Question: i need to create a skid or slips effect. I want create the skid or slips effect as in sunset overdrive :

<URL>
when the main character slips on the electrical cables and on the rails. how can I create the same result? in C#. See this video: <URL>
> using UnityEngine; using System.Collections; public class
OnTriggerEnterScroll : MonoBehaviour {'''
/*ISTRUZIONI : Inserire questo Script all'interno dell'Elemento che entra in contatto con il Trigger */
public Transform target; // Player
AutoMove AutoMoveScript; // richiamo variabili Script AutoMove
// Use this for initialization
void Start () {
AutoMoveScript = target.GetComponent<AutoMove>(); // Richiano componente AutoMove
}
// Update is called once per frame
void Update () {
Vector3 targetDir = target.position - transform.position;
Debug.Log(targetDir);
}
void OnTriggerEnter(Collider other) { // Quando il player entra nel Trigger
if(other.collider.name == "MainCharacter"){
AutoMoveScript.MoveSpeed = 8; // Cambio variabile di Velocita'
AutoMoveScript.activeAutoMoveW = true; // Cambio variabile di scorrimento
AutoMoveScript.activeAutoMoveS = false; // Cambio variabile di scorrimento
}
}
void OnTriggerStay(Collider other) { // Quando il player e' nel Trigger
if(other.collider.name == "MainCharacter"){
if(Input.GetKey(KeyCode.W)){
AutoMoveScript.activeAutoMoveW = true; // Cambio variabile di scorrimento
AutoMoveScript.activeAutoMoveS = false; // Cambio variabile di scorrimento
}
if(Input.GetKey(KeyCode.S)){
AutoMoveScript.activeAutoMoveS = true; // Cambio variabile di scorrimento
AutoMoveScript.activeAutoMoveW = false; // Cambio variabile di scorrimento
}
}
}
void OnTriggerExit(Collider other) { // Quando il player esce nel Trigger
if(other.collider.name == "MainCharacter"){
AutoMoveScript.MoveSpeed = 8; // Cambio variabile di Velocita'
AutoMoveScript.activeAutoMoveS = false; // Cambio variabile di scorrimento
AutoMoveScript.activeAutoMoveW = false; // Cambio variabile di scorrimento
}
}
}
'''
-AutoMove- (apply on main Character)
> using UnityEngine; using System.Collections; public class AutoMove :
MonoBehaviour {'''
/*ISTRUZIONI : Inserire questo Script all'interno del Player */
public bool activeAutoMoveW = false; //variabile controllo Forward
public bool activeAutoMoveS = false; //variabile controllo Back
public int MoveSpeed = 8; //variabile velocita di scorrimento
public bool activeSelect = false; //variabile controllo Select
// Use this for initialization
void Start () {
}
// Update is called once per frame
void Update () {
if(activeAutoMoveW == true)
{
transform.Translate(Vector3.forward * MoveSpeed * Time.fixedDeltaTime, Space.World); // Scorrimento in avari
}
if(activeAutoMoveS == true)
{
transform.Translate(Vector3.back * MoveSpeed * Time.fixedDeltaTime, Space.World); // Scorrimento in dietro
}
if(Input.GetKeyDown(KeyCode.Q) && activeSelect == false)
{
MoveSpeed = 1; // Cambio variabile di scorrimento
activeSelect = true; // Cambio variabile Slect
}else if(Input.GetKeyDown(KeyCode.Q) && activeSelect == true)
{
MoveSpeed = 8; // Cambio variabile di scorrimento
activeSelect = false; // Cambio variabile Slect
}
} }
'''
The system create the slips effect but don't understand what is the direction of the character.
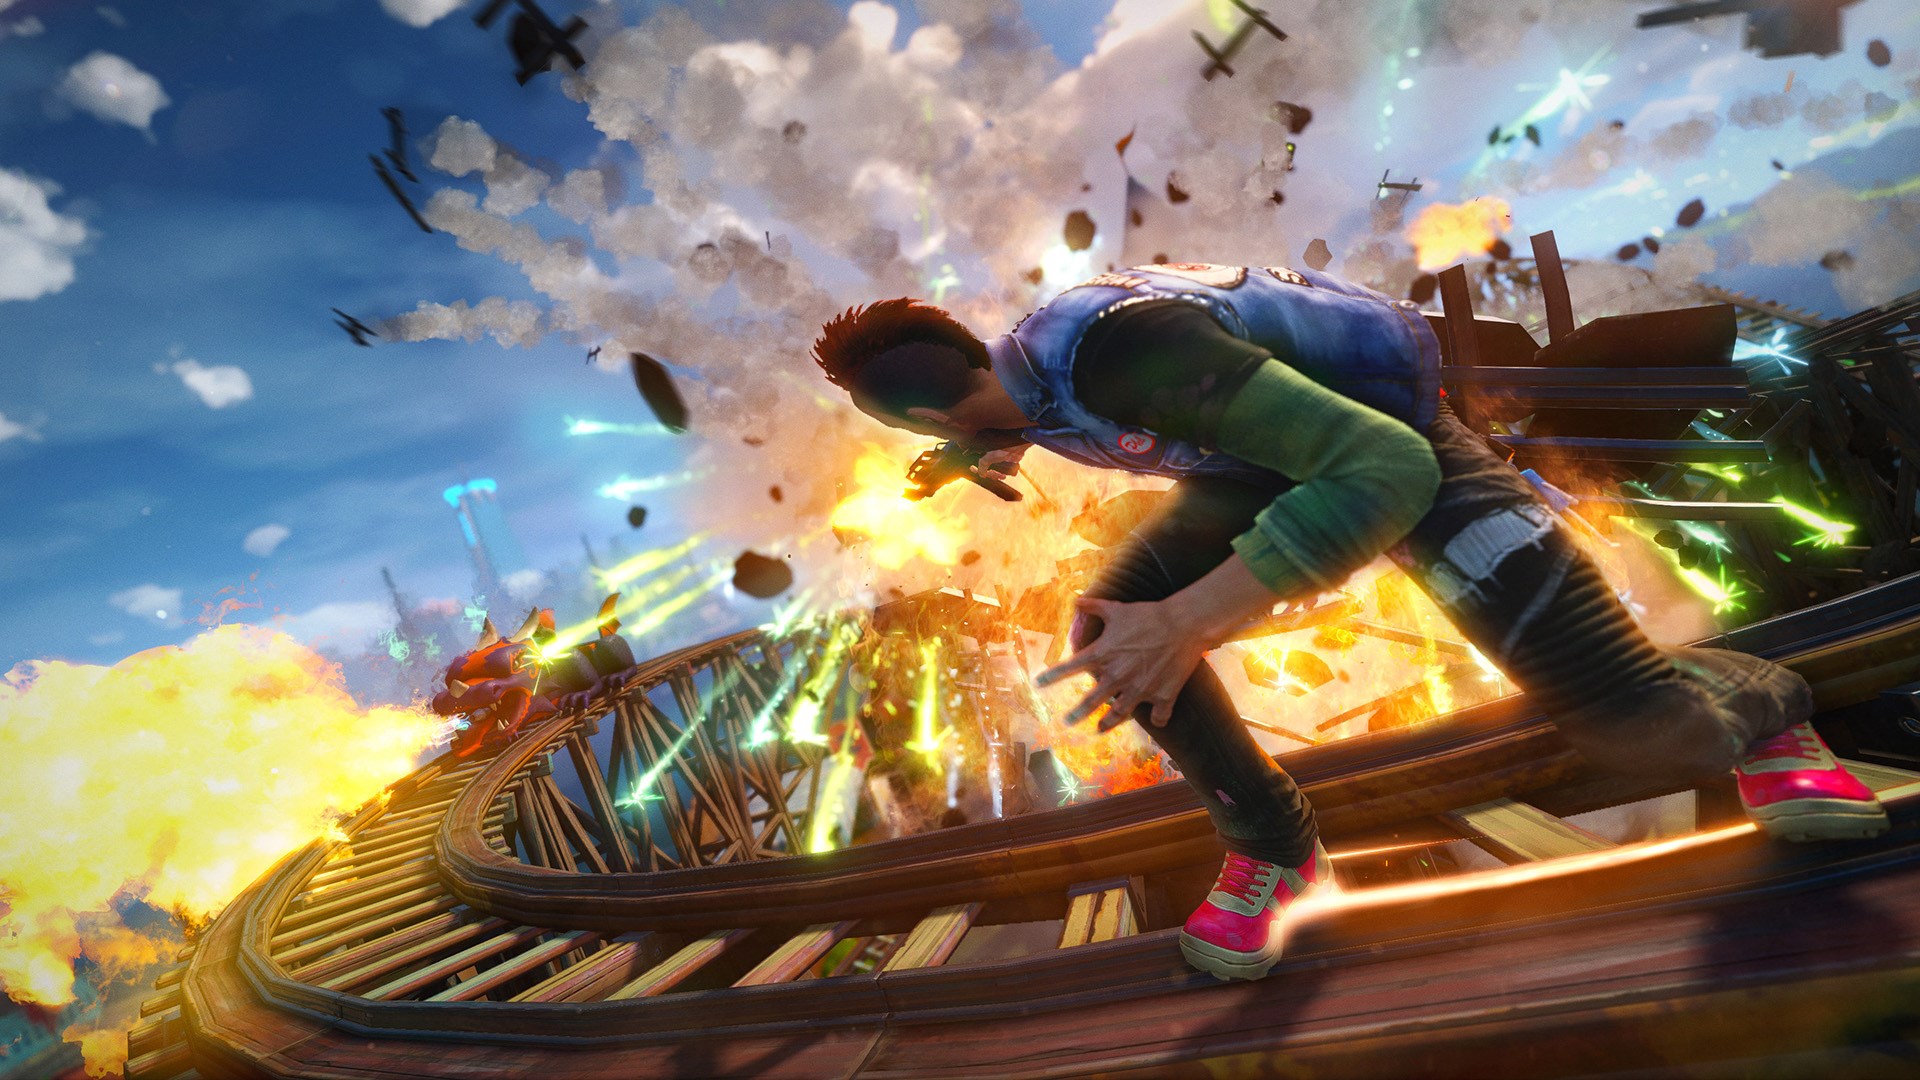
Answer: If i understand correctly the problem is that you dont know what forward is when you want to slip. The problem with use Vector3.forward in world space like you do in your example is that it will always be the same direction no matter how the object is oriented. The problem with using Vector3.forward in object space is that its the same for the whole object so if you have a curved object like you do in the picture it wont work either.
You need some way to know how the object is curved, one simple example of this is to have a vector3 array of points placed manually along side the rail and then you can calculate the direction by points[i+1]-points[i] with the two points you are between. Assuming you dont always start for the beginning of the rail, you also need some way to find which points you are in between which may not be easy.
So something like this
'''
public class AutoMove : MonoBehaviour
{
public Vector3[] points;
private int currentIndex = -1;
...
void Update()
{
if(activeAutoMoveW == true)
{
Vector3 direction = points[i+1]-points[i];
transform.position += direction * MoveSpeed * Time.fixedDeltaTime;
if((transform.position - points[i+1]).sqrMagnitude < 0.1f) //check if we are at the next point
currentIndex++;
}
if(activeAutoMoveS == true)
{
Vector3 direction = points[i+1]-points[i];
transform.position -= direction * MoveSpeed * Time.fixedDeltaTime;
if((transform.position - points[i]).sqrMagnitude < 0.1f) //check if we are at the next point
currentIndex--;
}
if(currentIndex < 0 || currentIndex > points.Length) //check if we are at either edge of the line and then end the slip
{
activeAutoMoveW = false;
activeAutoMoveS = false;
{
...
}
public void BeginSlip(Vector3[] points) //called from the object when you want to begin the slip
{
this.points = points; //get the slip points from the object you slip on
//find the closest point
float minDist = float.MaxValue;
for(int i=0; i<points.Length; i++)
{
float currentDist = (transform.position - points[i]).sqrMagnitude;
if(currentDist < minDist)
{
minDist = currentDist;
currentIndex = i;
}
}
}
}
'''